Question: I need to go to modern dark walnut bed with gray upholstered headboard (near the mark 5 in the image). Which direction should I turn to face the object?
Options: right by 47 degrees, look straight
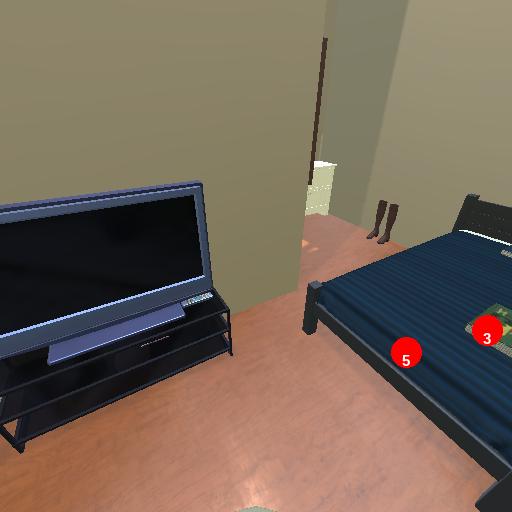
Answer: right by 47 degrees